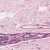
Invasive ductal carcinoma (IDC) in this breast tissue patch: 0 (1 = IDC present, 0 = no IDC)